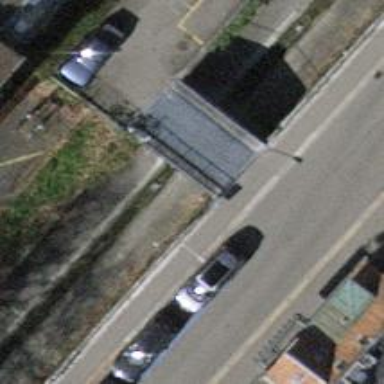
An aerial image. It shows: Asphalt sidewalk along the footway.